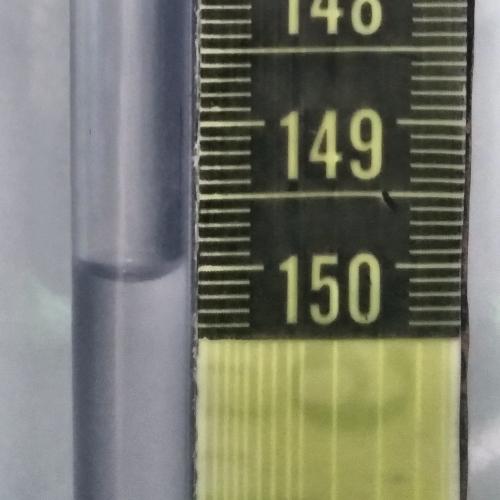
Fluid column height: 150.0 cm